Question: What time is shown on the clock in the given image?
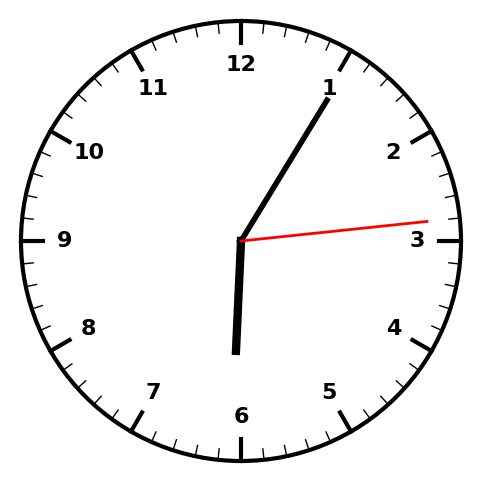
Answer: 06:05:14